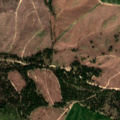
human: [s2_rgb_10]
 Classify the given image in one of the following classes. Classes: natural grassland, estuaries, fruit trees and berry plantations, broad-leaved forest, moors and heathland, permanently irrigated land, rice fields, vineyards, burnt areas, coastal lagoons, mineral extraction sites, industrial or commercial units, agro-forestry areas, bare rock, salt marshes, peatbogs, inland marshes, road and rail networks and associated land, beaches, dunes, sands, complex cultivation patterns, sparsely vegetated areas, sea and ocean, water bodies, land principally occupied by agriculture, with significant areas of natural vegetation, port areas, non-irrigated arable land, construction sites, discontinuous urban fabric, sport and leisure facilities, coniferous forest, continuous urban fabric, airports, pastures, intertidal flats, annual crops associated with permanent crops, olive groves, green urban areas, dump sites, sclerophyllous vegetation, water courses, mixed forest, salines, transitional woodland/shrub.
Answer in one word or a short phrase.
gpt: non-irrigated arable land, broad-leaved forest, mixed forest, transitional woodland/shrub